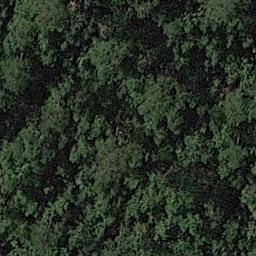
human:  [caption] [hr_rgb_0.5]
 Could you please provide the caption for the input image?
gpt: There is a bare land in this forest .

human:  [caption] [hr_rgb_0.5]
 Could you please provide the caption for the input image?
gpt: The forest has a lot of dense green trees of different heights .

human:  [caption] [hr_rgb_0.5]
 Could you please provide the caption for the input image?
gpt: The forest is full of green trees .

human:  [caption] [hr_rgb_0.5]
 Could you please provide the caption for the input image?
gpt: Many dark green trees are strewn at random in the forest .

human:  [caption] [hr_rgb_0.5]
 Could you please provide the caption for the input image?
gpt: A dense forest with many green trees .